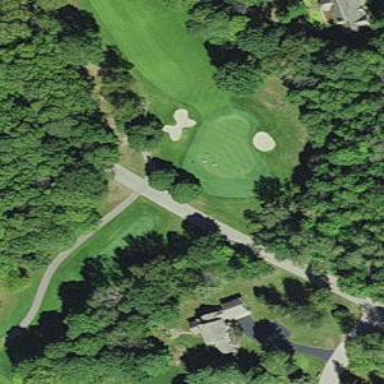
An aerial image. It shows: Golf hole.